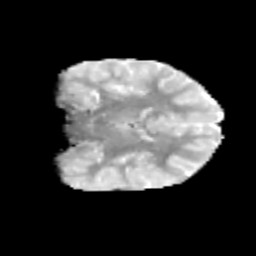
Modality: MD
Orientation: coronal
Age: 13
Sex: male
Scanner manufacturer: siemens
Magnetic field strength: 3 T
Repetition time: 3.8 s
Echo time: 0.07 s